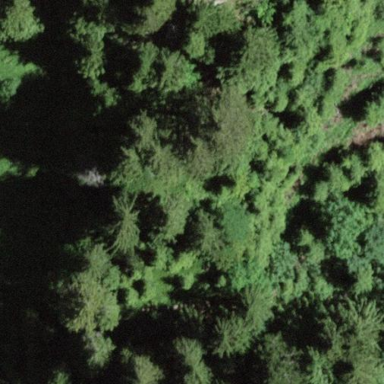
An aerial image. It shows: Forest area.